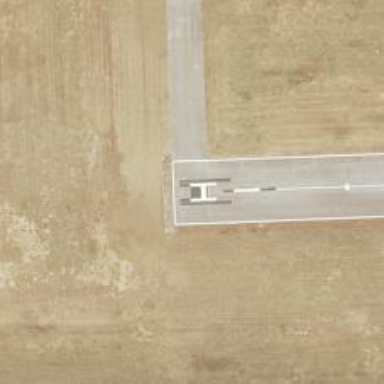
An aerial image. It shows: Runway surface made of asphalt at airport.